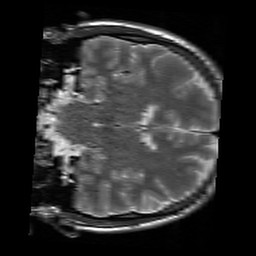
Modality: T2w
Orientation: coronal
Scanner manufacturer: siemens
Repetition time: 3.9 s
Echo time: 0.076 s